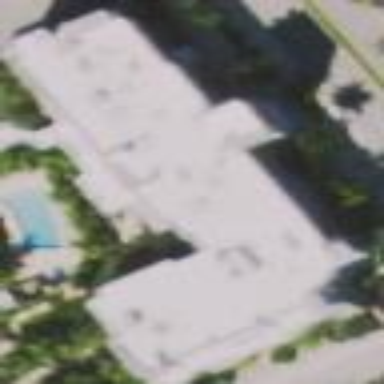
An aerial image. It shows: Hotel building.